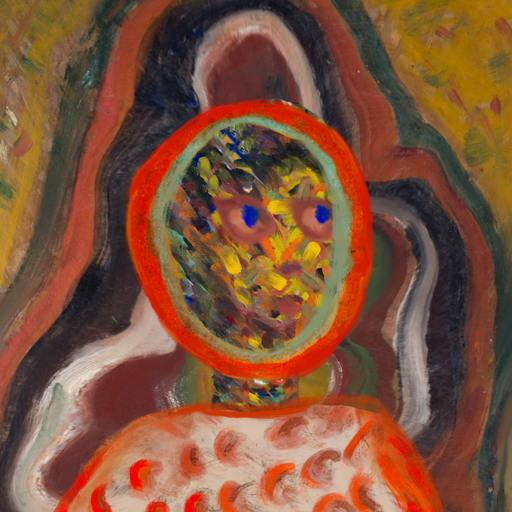
Background: AfterRaid, Head And Neck Side: An_Impression, Face Side: Mother_And_Son_Mother, Bust: Rupkatha, Hair Side: Sisters, Head Accessory: Blank, Second Necklace: Blank, Necklace: Blank, Baby: Blank